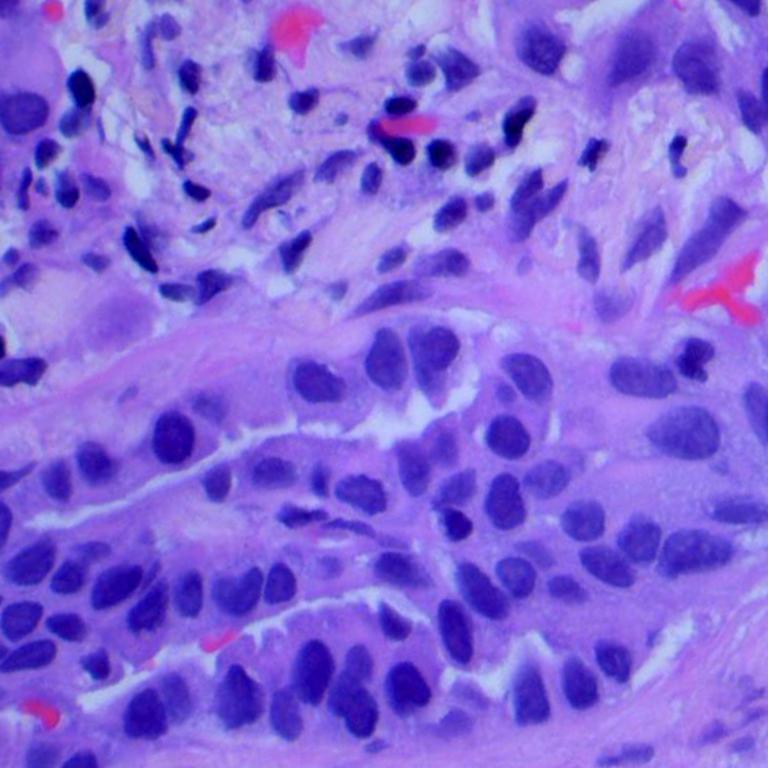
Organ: lung
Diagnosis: adenocarcinomas